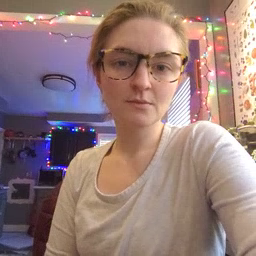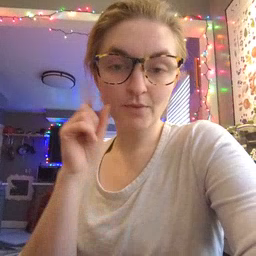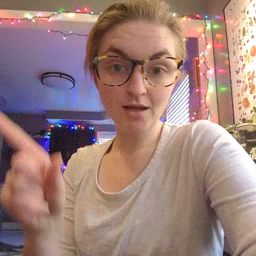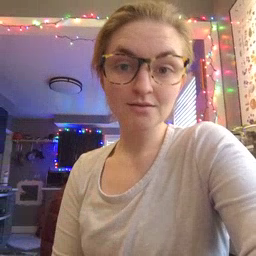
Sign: wake